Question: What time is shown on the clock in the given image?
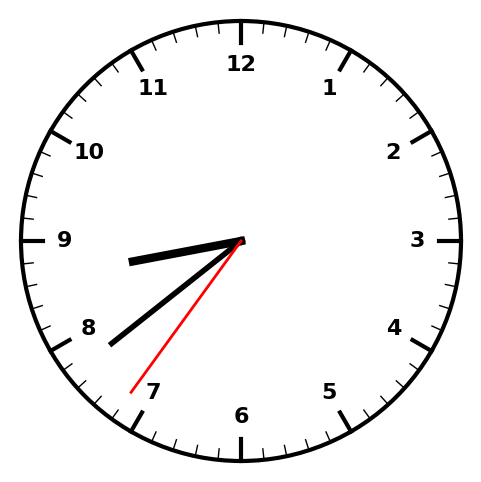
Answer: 08:38:36